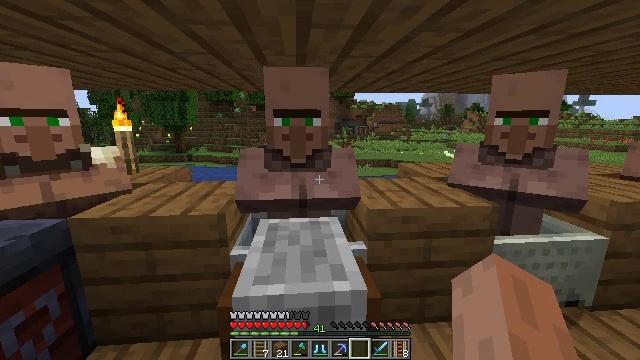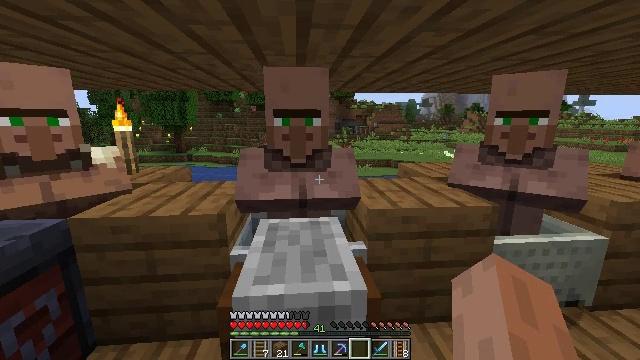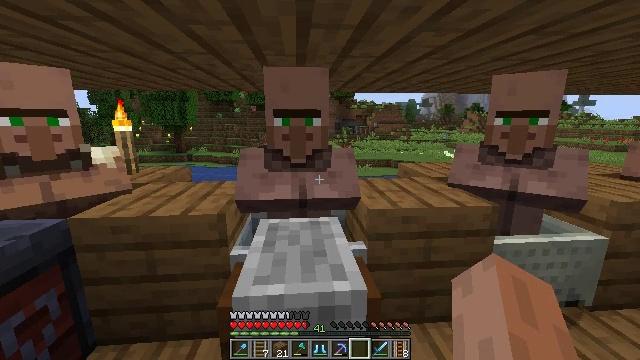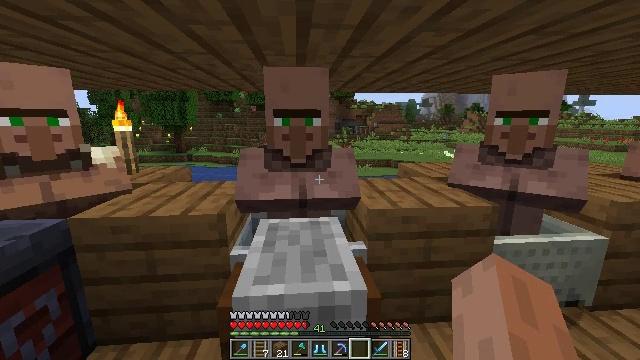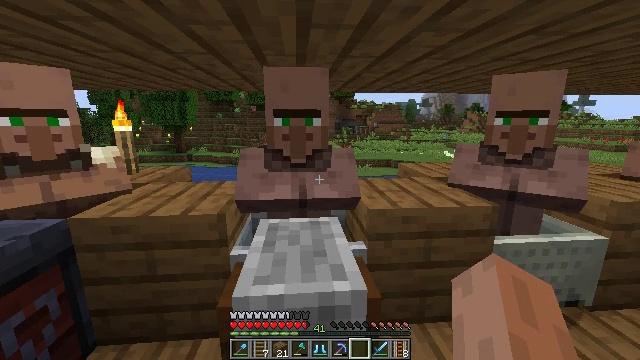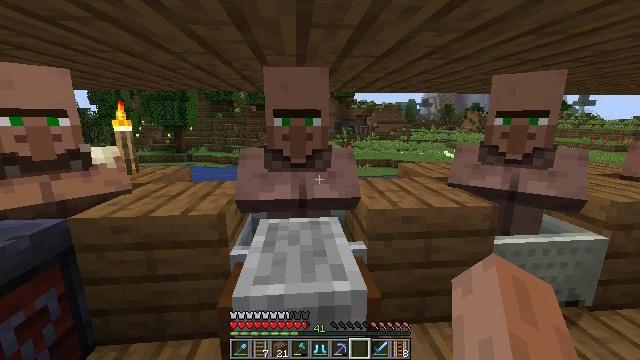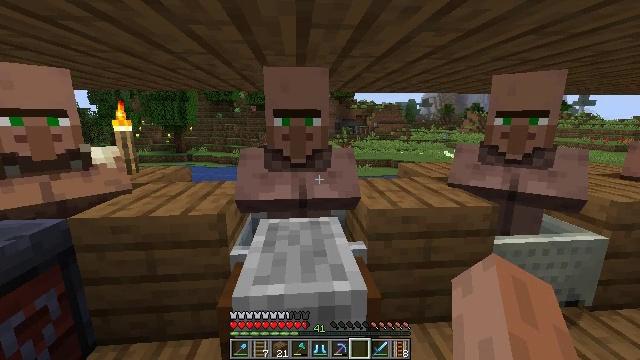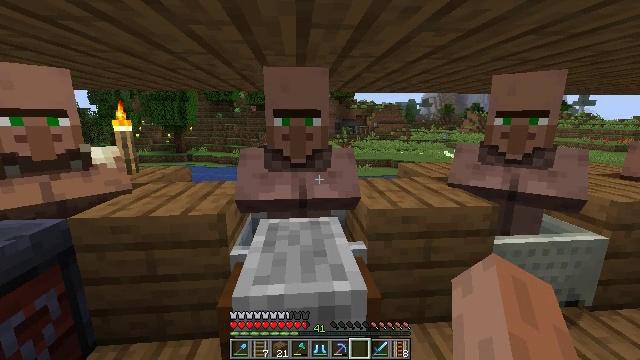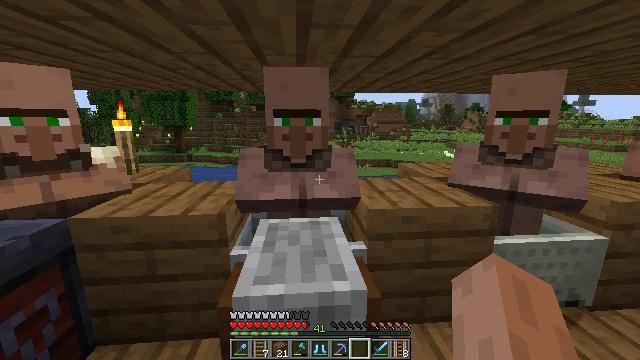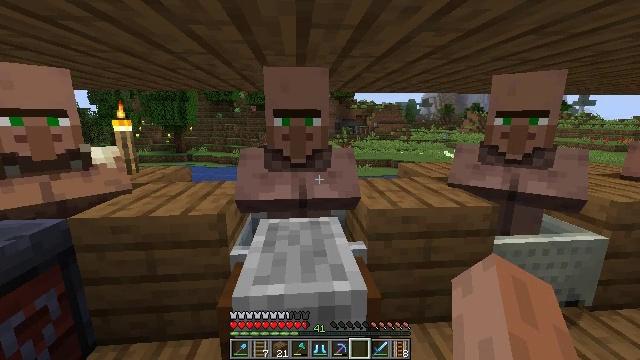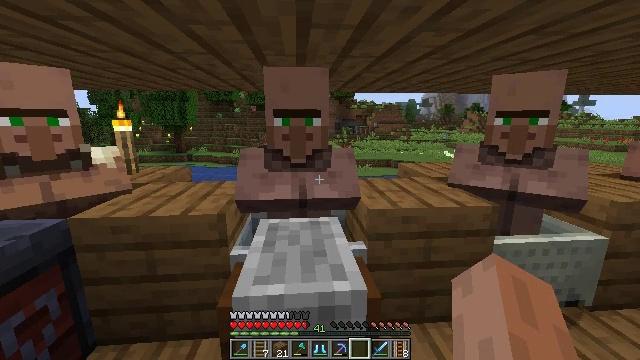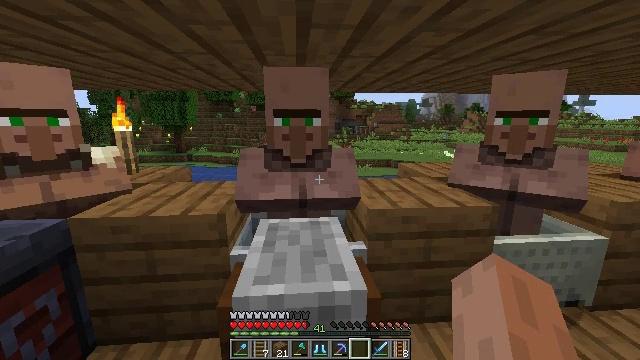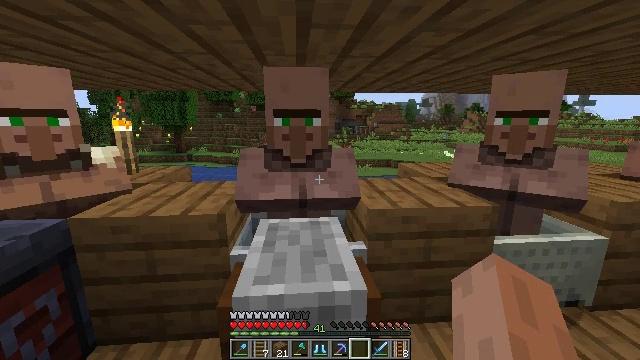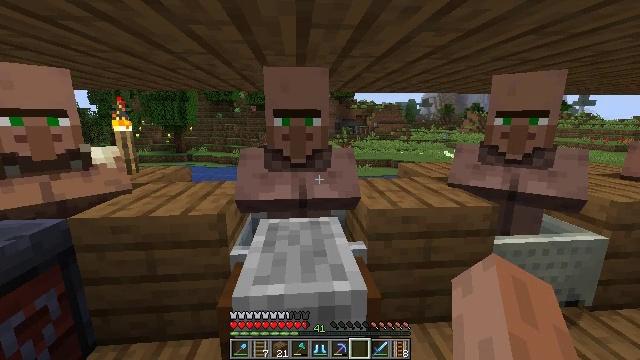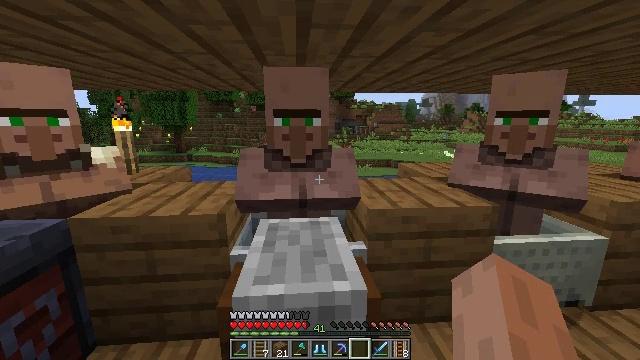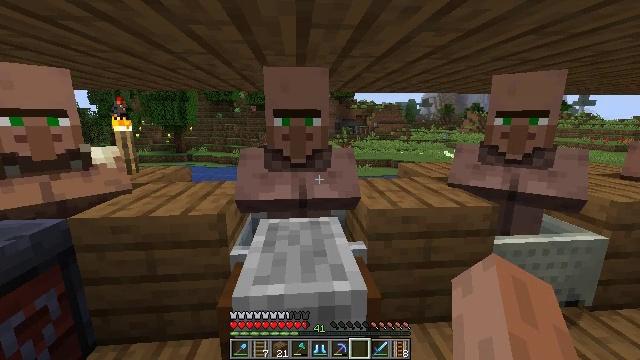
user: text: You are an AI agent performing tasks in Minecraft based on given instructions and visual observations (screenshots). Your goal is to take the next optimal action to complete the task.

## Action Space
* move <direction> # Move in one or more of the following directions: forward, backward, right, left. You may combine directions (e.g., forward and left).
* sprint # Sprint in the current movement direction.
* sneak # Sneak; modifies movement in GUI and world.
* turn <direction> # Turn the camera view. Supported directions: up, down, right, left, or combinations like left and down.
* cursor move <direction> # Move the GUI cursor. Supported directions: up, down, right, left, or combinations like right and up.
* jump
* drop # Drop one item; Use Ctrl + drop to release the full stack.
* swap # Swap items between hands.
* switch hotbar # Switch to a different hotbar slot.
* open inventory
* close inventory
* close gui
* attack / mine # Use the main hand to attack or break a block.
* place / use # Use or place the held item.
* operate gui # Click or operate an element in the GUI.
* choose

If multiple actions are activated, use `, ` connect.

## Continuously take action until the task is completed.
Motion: motion action
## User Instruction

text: Remove the grindstone from its place.
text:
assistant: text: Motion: no_op
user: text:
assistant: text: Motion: no_op
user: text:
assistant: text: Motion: no_op
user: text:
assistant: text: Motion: no_op
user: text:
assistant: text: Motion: no_op
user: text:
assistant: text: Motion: no_op
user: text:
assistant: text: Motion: no_op
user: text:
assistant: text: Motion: no_op
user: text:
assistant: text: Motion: no_op
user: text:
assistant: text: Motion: no_op
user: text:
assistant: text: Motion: no_op
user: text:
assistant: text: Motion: no_op
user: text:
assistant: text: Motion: no_op
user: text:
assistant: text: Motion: no_op
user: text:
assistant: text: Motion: no_op
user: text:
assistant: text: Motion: no_op
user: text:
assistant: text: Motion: no_op
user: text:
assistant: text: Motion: no_op
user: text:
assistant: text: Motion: no_op
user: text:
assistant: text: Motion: no_op
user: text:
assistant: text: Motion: no_op
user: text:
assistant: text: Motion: no_op
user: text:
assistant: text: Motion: no_op
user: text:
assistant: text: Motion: no_op
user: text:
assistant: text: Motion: no_op
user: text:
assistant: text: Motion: no_op
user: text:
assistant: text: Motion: no_op
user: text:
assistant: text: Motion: no_op
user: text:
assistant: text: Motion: no_op
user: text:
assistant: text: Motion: no_op